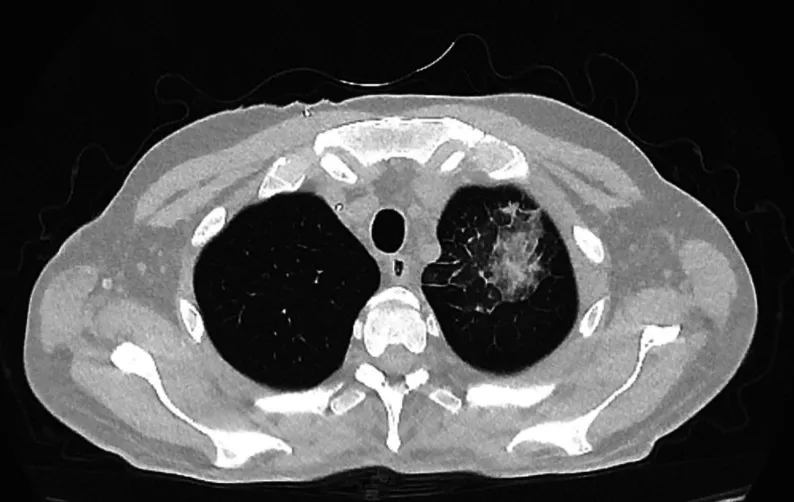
Computed tomography of the chest (axial image).
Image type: radiology (ct)